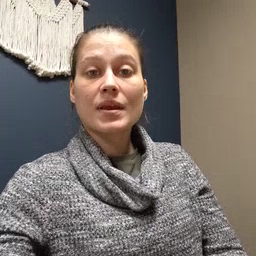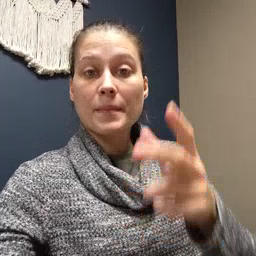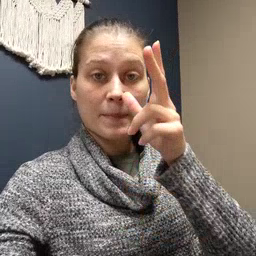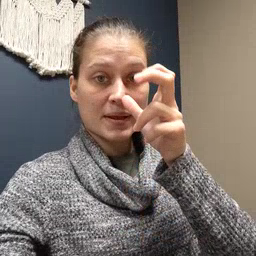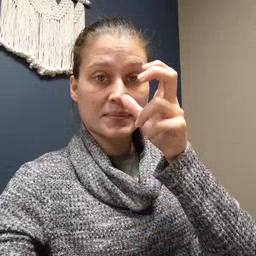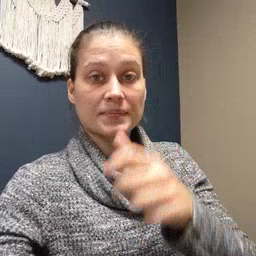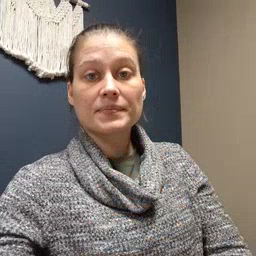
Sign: bug